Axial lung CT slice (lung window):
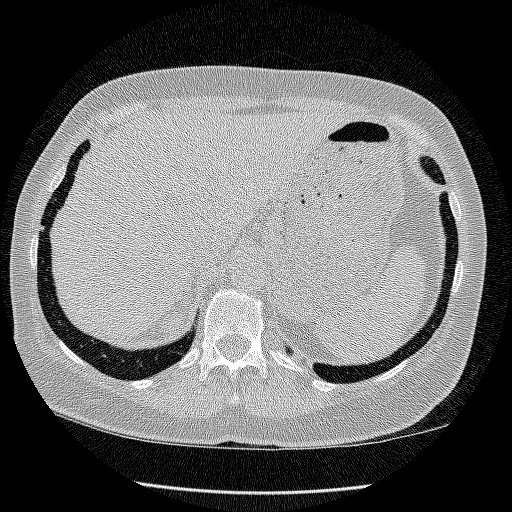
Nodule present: no